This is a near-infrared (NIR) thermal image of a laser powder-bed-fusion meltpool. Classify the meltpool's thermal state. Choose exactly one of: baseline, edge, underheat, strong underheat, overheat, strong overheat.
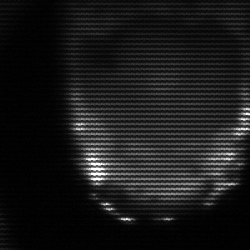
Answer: edge